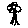
Label: tree